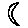
Label: moon